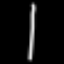
Label: fork